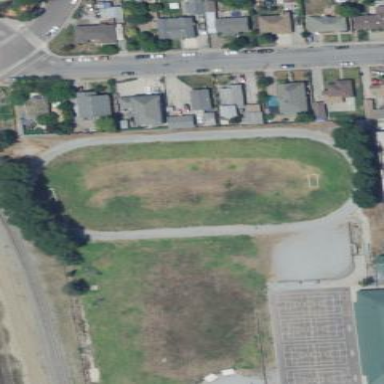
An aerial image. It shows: Track in leisure land.